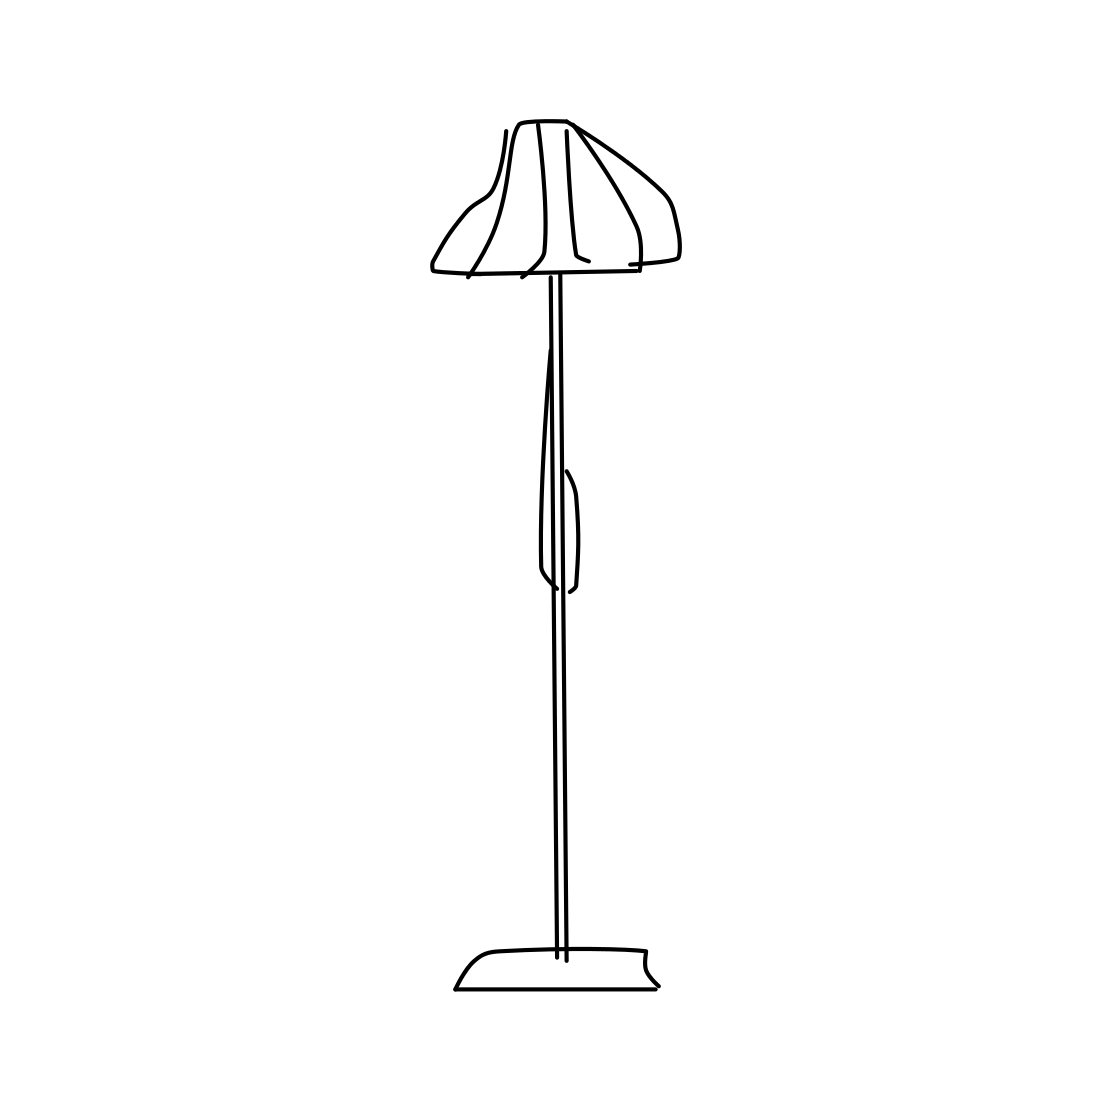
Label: floor lamp